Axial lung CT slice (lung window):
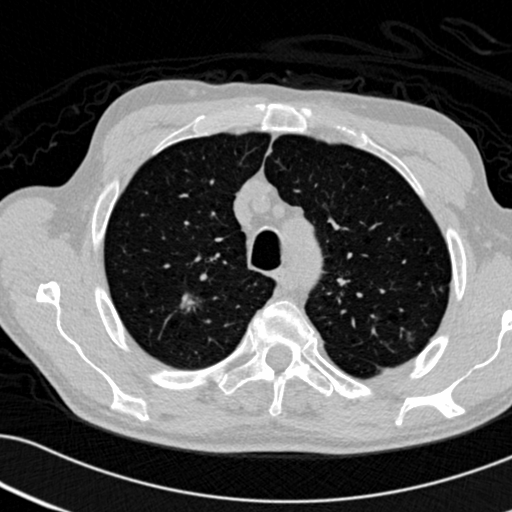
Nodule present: yes
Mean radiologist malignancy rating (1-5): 4